【题型】解答题　【知识点】平面几何　【难度】hard
已知：如图, $O$ 是 $\triangle ABC$ 斜边 $AB$ 的中点, $BH \perp CO$ 交 $AC$ 于 $D$, 垂足为 $H$, 连接 $OD$。

(1) 求证：$BC^2 = AC \cdot CD$；

(2) 如果 $\triangle ODH$ 与 $\triangle ABC$ 相似, 求其相似比；

(3) 如果 $BH : DH = 4 : 1$, 求 $\angle ADO$ 的大小。

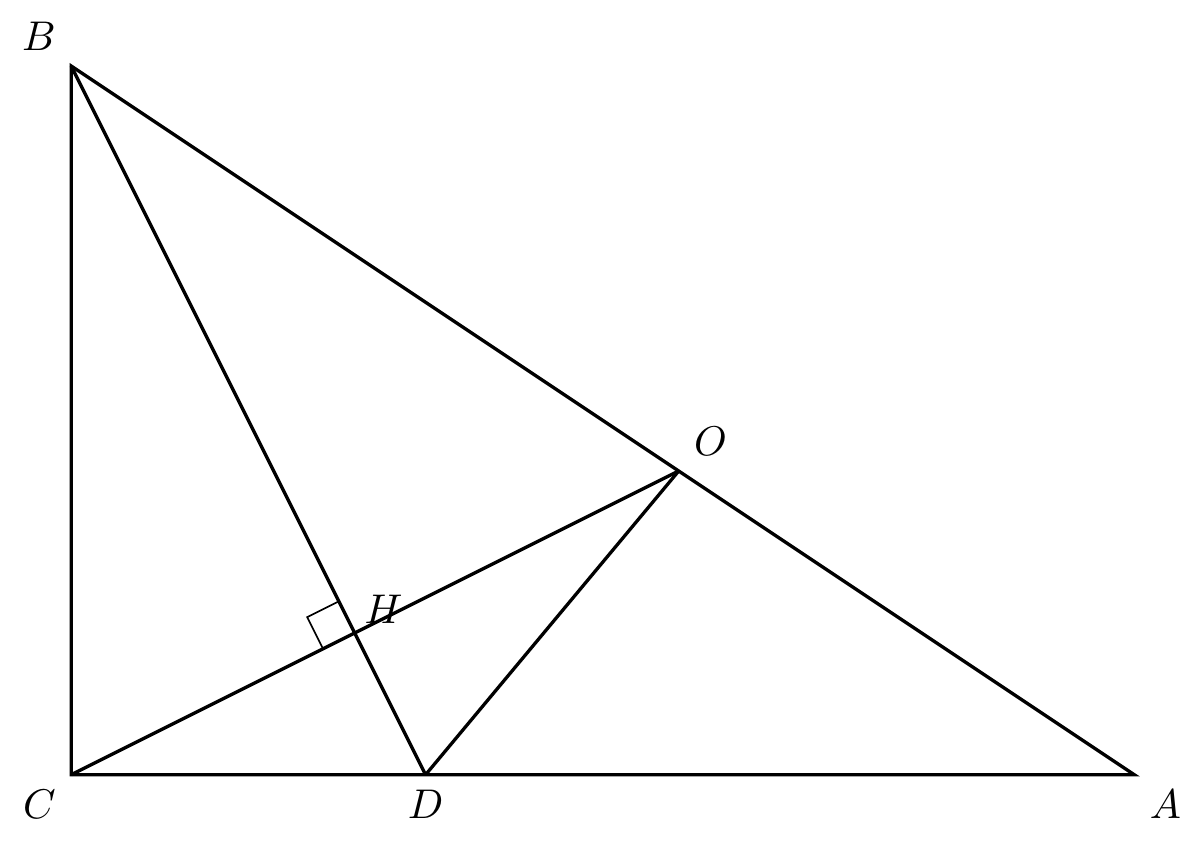
【解答】
解：(1) $\because$ $\angle BCD = 90^\circ$, $BH \perp CO$,

$\therefore$ $\angle BCH = 90^\circ - \angle DCH = \angle BDC$,

$\because$ $O$ 是 Rt$\triangle ABC$ 斜边 $AB$ 的中点,

$\therefore$ $OB = OC = OA = \frac{1}{2} AB$,

$\therefore$ $\angle OBC = \angle BCH$,

$\because$ $BH \perp CO$, $\angle ACB = 90^\circ$,

$\therefore$ $\angle OBC + \angle A = \angle BCH + \angle CBD = 90^\circ$,

$\therefore$ $\angle A = \angle CBD$,

$\because$ $\angle A = \angle CBD$, $\angle ACB = \angle BCD$,

$\therefore$ $\triangle ABC \sim \triangle BDC$,

$\therefore$ $\frac{BC}{DC} = \frac{AC}{BC}$, 即 $BC^2 = AC \cdot CD$；

(2) $\because$ $\angle DHO = \angle ACB = 90^\circ$,

$\therefore$ 点 $H$ 和点 $C$ 对应,

当 $\triangle DOH \sim \triangle ABC$ 时, $\angle ABC = \angle DOH$,

由 (1) 知 $\angle ABC = \angle BCO$,

$\therefore$ $\angle BCO = \angle DOH$,

$\therefore$ $DO // BC$,

$\therefore$ $DO \perp AC$,

$\because$ $OC = OA$,

$\therefore$ $CD = AD$,

$\therefore$ $DO$ 是 $\triangle ABC$ 的中位线,

$\therefore$ $BC = 2OD$,

设 $OD = a$, 则 $BC = 2a$,

由 (1) 知 $BC^2 = AC \cdot CD$, 则 $(2a)^2 = AC \cdot \left( \frac{1}{2} AC \right)$,

$\therefore$ $AC = 2\sqrt{2}a$,

$\therefore$ $AB = \sqrt{BC^2 + AC^2} = 2\sqrt{3}a$,

$\therefore$ $\triangle DOH \sim \triangle ABC$,

$\therefore$ 相似比为 $\frac{OD}{AB} = \frac{a}{2\sqrt{3}a} = \frac{\sqrt{3}}{6}$；

当 $\triangle ODH \sim \triangle ABC$ 时, $\angle ABC = \angle ODH$,

由 (1) 知 $\triangle ABC \sim \triangle BDC$,

$\therefore$ $\angle ABC = \angle BDC$,

$\therefore$ $\angle BDC = \angle ODH$,

又 $\because$ $BH \perp CO$, 即 $\angle DHC = \angle DHO$, $DH = DH$,

$\therefore$ $\triangle DHC \cong \triangle DHO$(ASA),

$\therefore$ $DC = DO$,

$\because$ $\angle BDC = \angle ODH$, $BD = BD$, $DC = DO$,

$\therefore$ $\triangle BDC \cong \triangle BDO$,

$\therefore$ $BC = BO$,

$\therefore$ $BC = BO = OC$,

$\therefore$ $\triangle OCB$ 是等边三角形,

$\therefore$ $\angle ABC = \angle ODH = 60^\circ$,

故 $\angle A = \angle DOH = 30^\circ$,

设 $OD = 2b$, 则 $HD = b$, $HO = \sqrt{3}b$, $CO = 2\sqrt{3}b$,

$\therefore$ $AB = 2CO = 4\sqrt{3}b$,

$\therefore$ $\triangle ODH \sim \triangle ABC$,

$\therefore$ 相似比为 $\frac{OD}{AB} = \frac{2b}{4\sqrt{3}b} = \frac{\sqrt{3}}{6}$；

综上, 相似比为 $\frac{\sqrt{3}}{6}$；

(3) 取 $AD$ 的中点 $E$, 连接 $OE$, 作 $OF \perp AC$ 于点 $F$,

则 $OE$ 是 $\triangle ABD$ 的中位线,

$\therefore$ $BD = 2OE$, $BD // OE$, 则 $OE \perp OC$,

设 $HD = 2x$,

$\because$ $BH : DH = 4 : 1$, 则 $BH = 4DH = 8x$, $BD = BH + DH = 10x$,

$\therefore$ $OE = 5x$,

$\because$ $HD // OE$,

$\therefore$ $\triangle CDH \sim \triangle CEO$,

$\therefore \frac{CH}{CO} = \frac{HD}{OE} = \frac{2x}{5x} = \frac{2}{5}$,

$\because$ $\angle CBD = 90^\circ - \angle CDB = \angle DCH$,

$\therefore$ Rt$\triangle CBH \sim$ Rt$\triangle DCH$,

$\therefore$ $\frac{CH}{DH} = \frac{BH}{CH}$,

$\therefore$ $CH = \sqrt{BH \times DH} = 4x$,

$\therefore$ $OC = \frac{5}{2}CH = 10x$, $OH = OC - CH = 6x$,

$\therefore$ $CE = \sqrt{OC^2 + OE^2} = 5\sqrt{5}x$, $CD = \sqrt{CH^2 + HD^2} = 2\sqrt{5}x$, $OD = \sqrt{OH^2 + HD^2} = 2\sqrt{10}x$,

$\therefore$ $S_{\triangle OCE} = \frac{1}{2}OC \times OE = \frac{1}{2}CE \times OF$, 即 $\frac{1}{2} \times 10x \times 5x = \frac{1}{2} \times 5\sqrt{5}x \times OF$,

$\therefore$ $OF = 2\sqrt{5}x$, $DF = \sqrt{OD^2 - OF^2} = 2\sqrt{5}x = OF$,

$\because$ $OF \perp AC$,

$\therefore$ $\angle ADO = 45^\circ$。
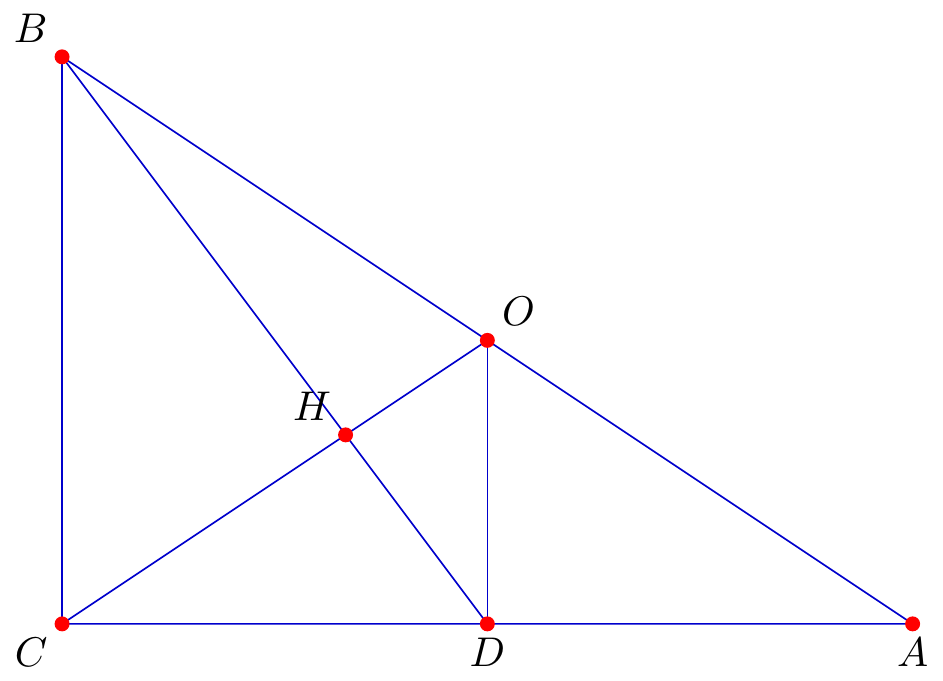
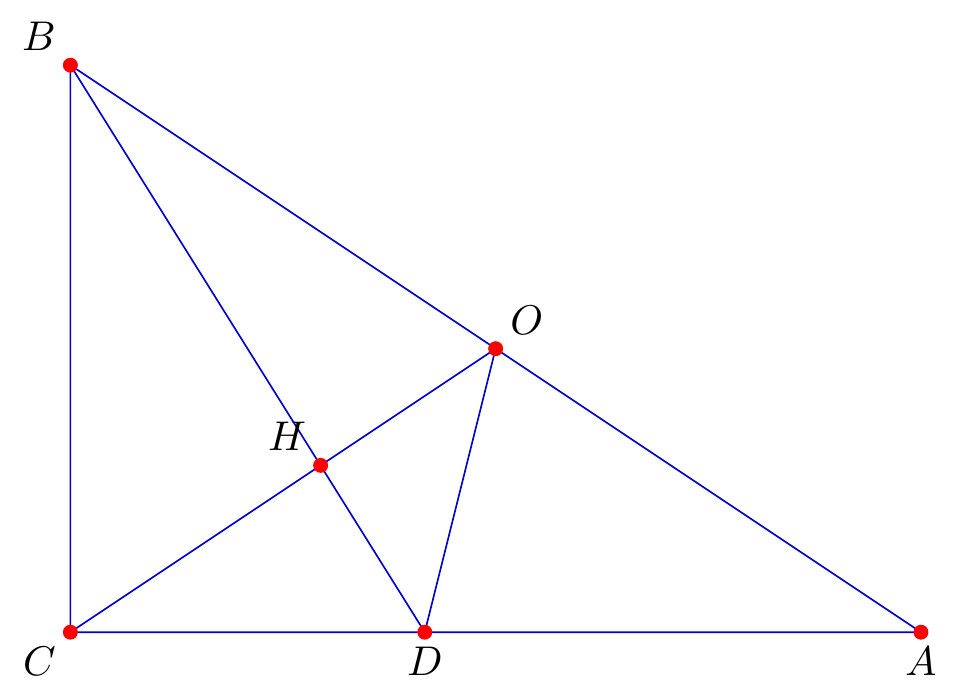
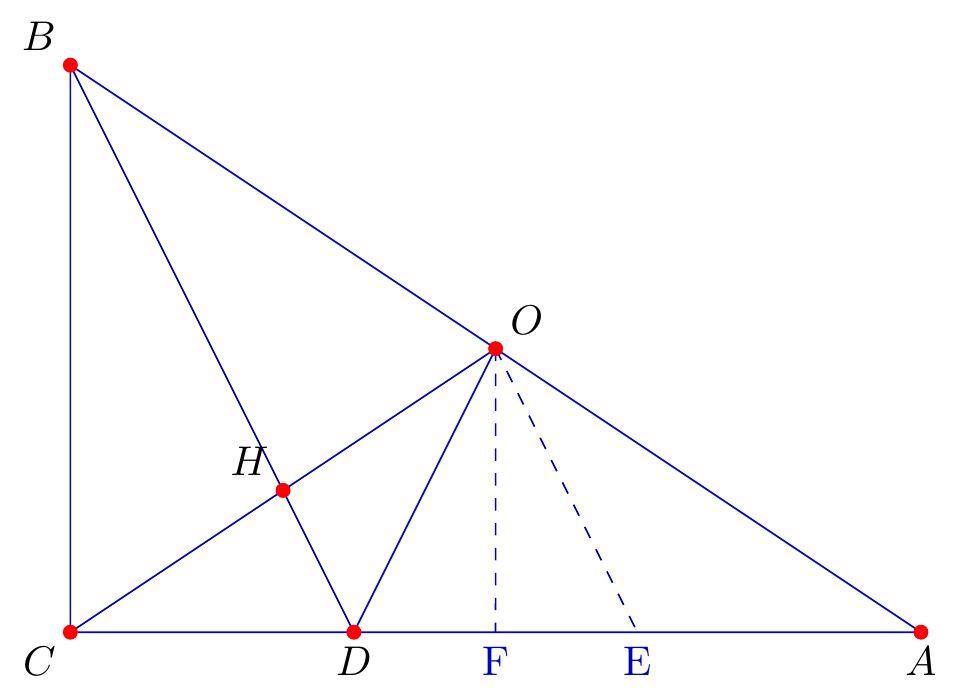